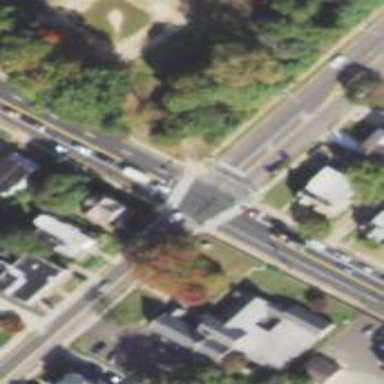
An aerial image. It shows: Unmarked crossing on the road.